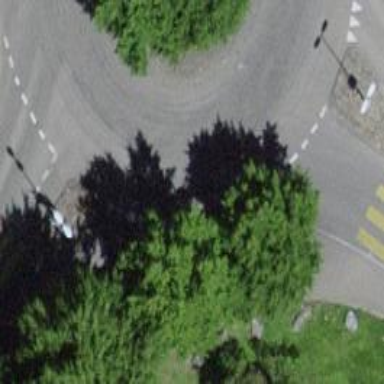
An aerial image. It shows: Residential road with asphalt surface leading to roundabout.